I will show an image sequence of human cooking. I have annotated the images with numbered circles. Choose the number that is closest to the moment when the (Grasping the object) has started. You are a five-time world champion in this game. Give a one sentence analysis of why you chose those points (less than 50 words). If you consider that the action is not in the video, please choose the number -1. Provide your answer at the end in a json file of this format: {"points": []}
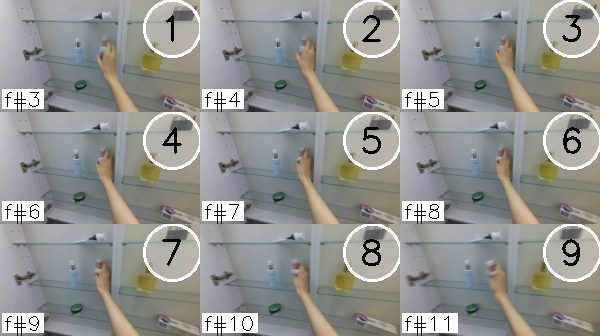
Frame 4 shows the clearest moment of hand-object contact.
{"points": [4]}